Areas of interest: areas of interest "Driving School"
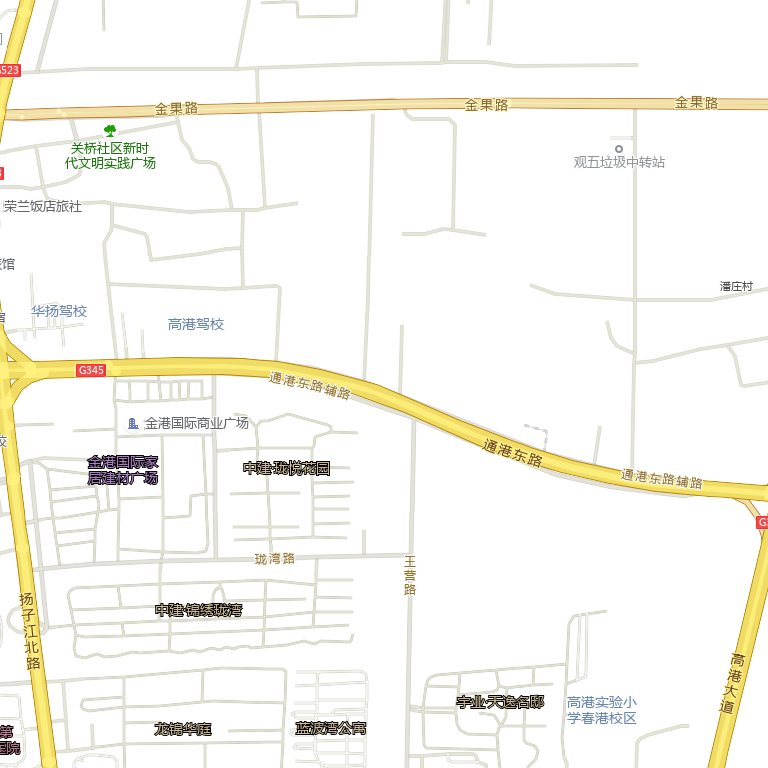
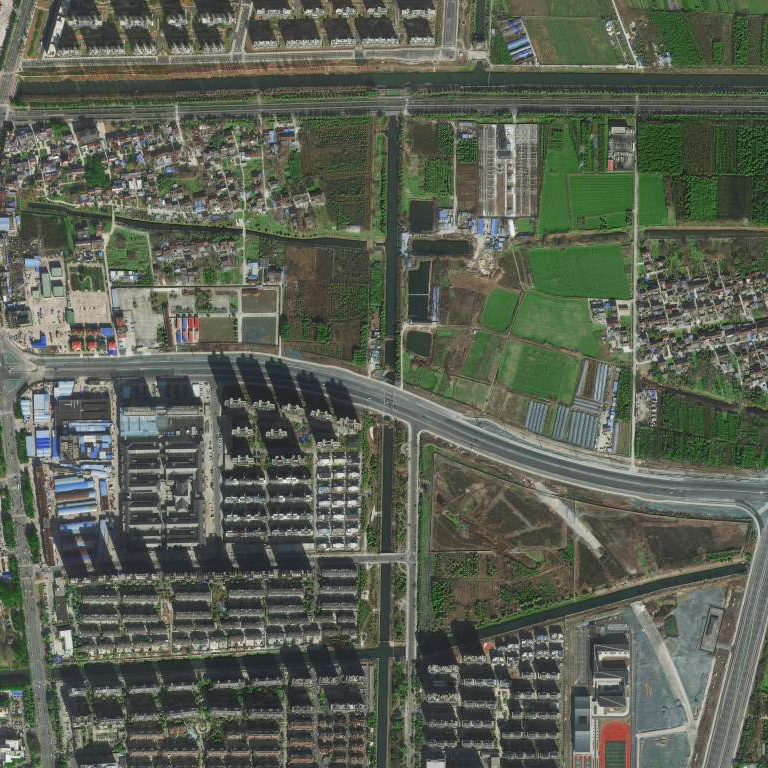